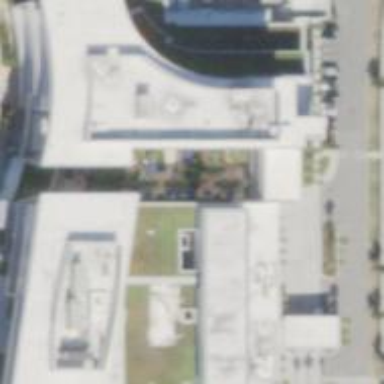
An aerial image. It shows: Hospital building.